Question: When listview Start i found First button was selected ?
i try make on click button event with listview but i don't know the reason ! how i can make it default like all buttons in list ?
take a look about image please.

'''
@Override
public View getView(final int position, View convertView, final ViewGroup parent) {
View row;
row = convertView;
final ContactHolder contactHolder;
if (row == null) {
LayoutInflater layoutInflater = (LayoutInflater) this.getContext().getSystemService(Context.LAYOUT_INFLATER_SERVICE);
row = layoutInflater.inflate(R.layout.row, parent, false);
contactHolder = new ContactHolder();
contactHolder.tx_id = (TextView) row.findViewById(R.id.usersName2);
contactHolder.tx_id = (TextView) row.findViewById(R.id.usersName2);
contactHolder.loadId = (TextView) row.findViewById(R.id.loadMoreID);
contactHolder.tx_name = (TextView) row.findViewById(R.id.usersName);
contactHolder.image_tx = (ImageView) row.findViewById(R.id.usersPic);
contactHolder.sug_add = (Button) row.findViewById(R.id.sug_id);
row.setTag(contactHolder);
} else {
contactHolder = (ContactHolder) row.getTag();
}
final Contacts_Sug contacts = (Contacts_Sug) this.getItem(position);
contactHolder.image_tx.setImageResource(R.mipmap.ic_launcher);
contactHolder.tx_id.setText(contacts.getId());
contactHolder.tx_name.setText(contacts.getName());
imgLoader.DisplayImage(contacts.getImage(), contactHolder.image_tx);
contactHolder.tx_name.setOnClickListener(new View.OnClickListener() {
@Override
public void onClick(View v) {
contacts.setSelectedPosition(position); //Set position here
contactHolder.sug_add.setText("Selected");
}
});
if(contacts.getSelectedPosition() == position){
contactHolder.sug_add.setText("Selected");
} else{
contactHolder.sug_add.setText("Follow");
}
return row;
}
public class ContactHolder {
TextView tx_id, tx_name,loadId;
ImageView image_tx;
public Button sug_add;
}
'''
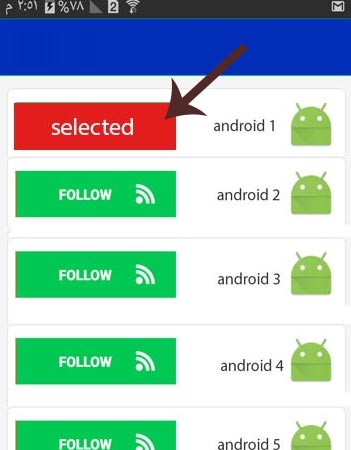
Answer: This is because by default, the value of 'selectedPos'is "0".
Change your 'Contacts_Sug' class to have the 'selectedPos' member variable initialized to -1.
'''
private int selectedPos = -1;
'''